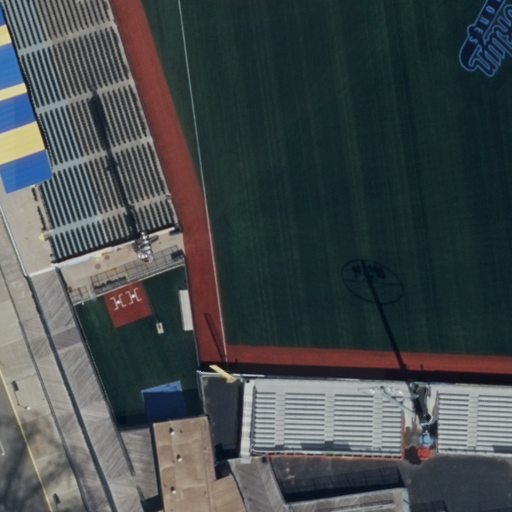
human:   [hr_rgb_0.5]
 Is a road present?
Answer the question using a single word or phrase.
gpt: yes

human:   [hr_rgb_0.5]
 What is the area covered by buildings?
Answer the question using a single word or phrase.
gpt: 544m2

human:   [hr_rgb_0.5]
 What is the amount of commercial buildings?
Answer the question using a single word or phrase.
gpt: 0

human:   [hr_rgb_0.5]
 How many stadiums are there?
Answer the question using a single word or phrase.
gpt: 1

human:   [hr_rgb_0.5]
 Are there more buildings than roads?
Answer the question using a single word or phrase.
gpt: no

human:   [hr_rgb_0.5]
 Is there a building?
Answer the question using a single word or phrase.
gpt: yes

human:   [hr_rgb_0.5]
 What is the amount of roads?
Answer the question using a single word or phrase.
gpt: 2

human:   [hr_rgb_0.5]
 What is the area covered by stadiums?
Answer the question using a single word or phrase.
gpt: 412m2

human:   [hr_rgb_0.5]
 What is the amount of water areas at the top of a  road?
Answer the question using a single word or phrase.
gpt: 0

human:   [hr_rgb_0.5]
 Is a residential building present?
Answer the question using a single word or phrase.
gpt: yes

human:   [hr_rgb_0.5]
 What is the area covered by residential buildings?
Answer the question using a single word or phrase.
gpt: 544m2

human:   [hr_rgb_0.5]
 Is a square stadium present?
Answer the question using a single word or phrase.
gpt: no

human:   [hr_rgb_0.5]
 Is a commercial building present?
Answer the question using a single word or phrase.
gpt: no

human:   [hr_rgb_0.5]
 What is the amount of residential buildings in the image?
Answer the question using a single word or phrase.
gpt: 2

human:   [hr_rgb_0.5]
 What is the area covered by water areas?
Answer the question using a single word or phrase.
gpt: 0m2

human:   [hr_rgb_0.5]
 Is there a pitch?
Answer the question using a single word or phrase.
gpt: yes

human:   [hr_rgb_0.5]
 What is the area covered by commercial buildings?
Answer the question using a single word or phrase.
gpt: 0m2

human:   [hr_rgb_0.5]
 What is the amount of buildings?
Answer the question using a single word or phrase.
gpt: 2

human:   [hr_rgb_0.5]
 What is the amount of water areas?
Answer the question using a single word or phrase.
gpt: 0

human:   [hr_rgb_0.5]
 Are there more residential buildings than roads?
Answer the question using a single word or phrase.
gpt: no

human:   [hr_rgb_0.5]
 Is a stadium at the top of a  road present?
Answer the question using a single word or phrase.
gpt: yes

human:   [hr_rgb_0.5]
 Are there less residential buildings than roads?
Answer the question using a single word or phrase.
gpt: no

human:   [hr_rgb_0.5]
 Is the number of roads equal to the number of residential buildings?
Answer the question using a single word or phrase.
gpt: yes

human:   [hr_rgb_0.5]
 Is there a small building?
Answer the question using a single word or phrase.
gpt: no

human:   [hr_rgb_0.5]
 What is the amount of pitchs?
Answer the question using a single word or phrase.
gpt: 1

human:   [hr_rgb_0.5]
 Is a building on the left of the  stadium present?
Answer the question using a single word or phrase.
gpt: no

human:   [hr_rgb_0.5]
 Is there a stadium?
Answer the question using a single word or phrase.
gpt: yes

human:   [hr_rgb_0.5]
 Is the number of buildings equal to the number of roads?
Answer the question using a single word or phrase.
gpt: yes

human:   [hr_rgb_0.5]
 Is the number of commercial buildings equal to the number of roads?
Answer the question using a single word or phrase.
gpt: no

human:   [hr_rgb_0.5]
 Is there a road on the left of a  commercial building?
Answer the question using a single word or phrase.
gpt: no

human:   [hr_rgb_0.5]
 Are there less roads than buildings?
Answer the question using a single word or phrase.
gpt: no

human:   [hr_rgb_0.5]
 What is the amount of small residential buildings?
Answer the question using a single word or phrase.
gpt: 0

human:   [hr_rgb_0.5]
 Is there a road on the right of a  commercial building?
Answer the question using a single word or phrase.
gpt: no

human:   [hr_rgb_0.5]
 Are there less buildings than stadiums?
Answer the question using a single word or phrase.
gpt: no

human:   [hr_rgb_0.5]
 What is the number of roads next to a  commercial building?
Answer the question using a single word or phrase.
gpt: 0

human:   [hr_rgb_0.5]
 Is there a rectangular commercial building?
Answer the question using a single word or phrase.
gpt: no

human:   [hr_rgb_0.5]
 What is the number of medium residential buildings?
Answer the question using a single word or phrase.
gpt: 2

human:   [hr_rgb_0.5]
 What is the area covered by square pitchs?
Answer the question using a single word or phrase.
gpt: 0m2

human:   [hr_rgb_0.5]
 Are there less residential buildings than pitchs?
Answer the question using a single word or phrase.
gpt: no

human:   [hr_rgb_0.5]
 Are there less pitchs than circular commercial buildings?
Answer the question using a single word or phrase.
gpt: no

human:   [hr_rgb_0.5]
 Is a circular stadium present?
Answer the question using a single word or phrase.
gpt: no

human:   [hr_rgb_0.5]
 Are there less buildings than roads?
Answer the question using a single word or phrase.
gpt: no

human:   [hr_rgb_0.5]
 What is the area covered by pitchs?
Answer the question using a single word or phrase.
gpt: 6908m2

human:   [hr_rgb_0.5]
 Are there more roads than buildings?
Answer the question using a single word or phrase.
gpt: no

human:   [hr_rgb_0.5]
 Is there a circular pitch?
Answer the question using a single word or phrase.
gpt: no

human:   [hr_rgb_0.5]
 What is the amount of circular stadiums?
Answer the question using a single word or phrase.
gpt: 0

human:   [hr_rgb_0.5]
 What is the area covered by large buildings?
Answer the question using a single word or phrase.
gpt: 0m2

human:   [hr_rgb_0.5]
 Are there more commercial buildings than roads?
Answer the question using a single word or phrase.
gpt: no

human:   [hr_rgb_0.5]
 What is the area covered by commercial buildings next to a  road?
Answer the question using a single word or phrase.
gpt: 0m2

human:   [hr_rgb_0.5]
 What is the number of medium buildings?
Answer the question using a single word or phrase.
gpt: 2

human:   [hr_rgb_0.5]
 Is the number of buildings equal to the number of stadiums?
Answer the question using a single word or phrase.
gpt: no

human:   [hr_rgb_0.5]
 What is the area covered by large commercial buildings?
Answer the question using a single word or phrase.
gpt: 0m2

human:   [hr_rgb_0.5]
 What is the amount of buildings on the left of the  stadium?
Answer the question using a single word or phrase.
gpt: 0

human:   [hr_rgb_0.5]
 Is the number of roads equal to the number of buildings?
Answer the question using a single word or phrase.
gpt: yes

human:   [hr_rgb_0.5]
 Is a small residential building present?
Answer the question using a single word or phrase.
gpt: no

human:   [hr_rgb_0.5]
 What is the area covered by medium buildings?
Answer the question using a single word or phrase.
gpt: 544m2

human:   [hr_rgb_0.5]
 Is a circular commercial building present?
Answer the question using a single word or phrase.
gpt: no

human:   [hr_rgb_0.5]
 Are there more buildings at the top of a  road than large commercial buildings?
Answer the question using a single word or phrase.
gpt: yes

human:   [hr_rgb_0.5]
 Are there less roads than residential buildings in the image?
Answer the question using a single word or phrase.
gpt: no

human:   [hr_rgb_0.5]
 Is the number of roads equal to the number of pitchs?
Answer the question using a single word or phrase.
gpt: no

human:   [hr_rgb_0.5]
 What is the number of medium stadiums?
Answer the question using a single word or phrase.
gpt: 1

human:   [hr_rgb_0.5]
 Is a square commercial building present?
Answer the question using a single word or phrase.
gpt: no

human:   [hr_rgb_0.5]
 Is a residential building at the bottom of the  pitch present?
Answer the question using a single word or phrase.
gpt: yes

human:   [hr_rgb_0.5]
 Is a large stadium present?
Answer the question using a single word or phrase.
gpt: no